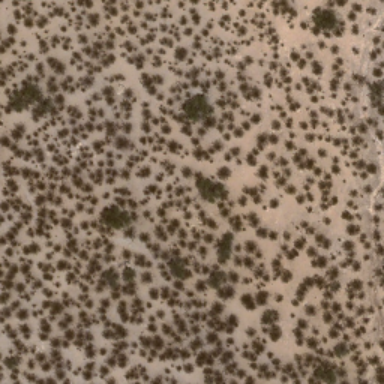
This is a chaparral .